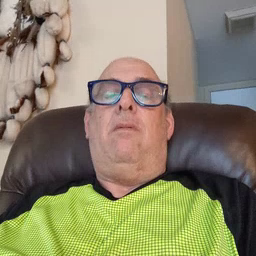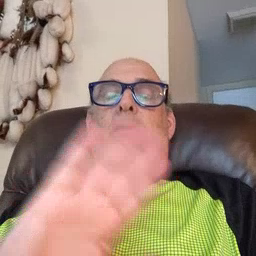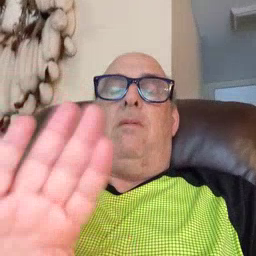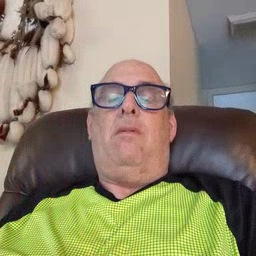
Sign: clean